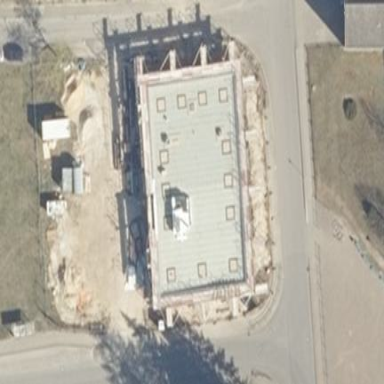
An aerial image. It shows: Building that houses restaurant.